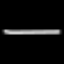
Label: line